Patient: sex F, age 62
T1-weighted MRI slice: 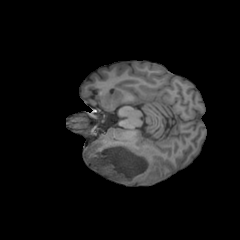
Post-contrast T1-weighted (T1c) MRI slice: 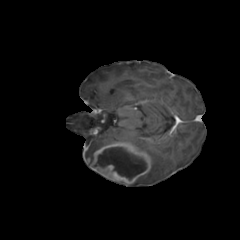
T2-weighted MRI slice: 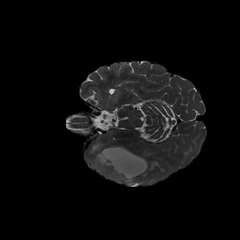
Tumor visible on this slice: yes
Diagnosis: Glioblastoma, IDH-wildtype
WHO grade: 4